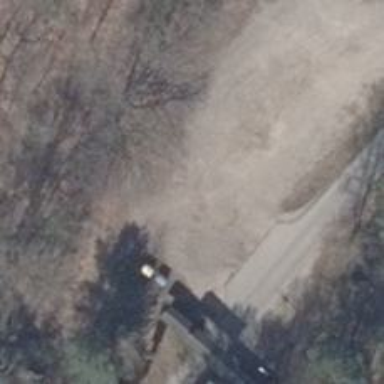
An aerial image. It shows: Dirt path.